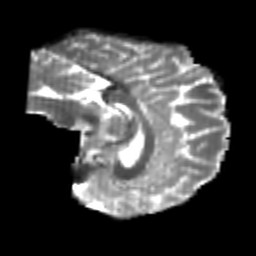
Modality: T2w
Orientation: sagittal
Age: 24
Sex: male
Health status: healthy
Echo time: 0.074 s